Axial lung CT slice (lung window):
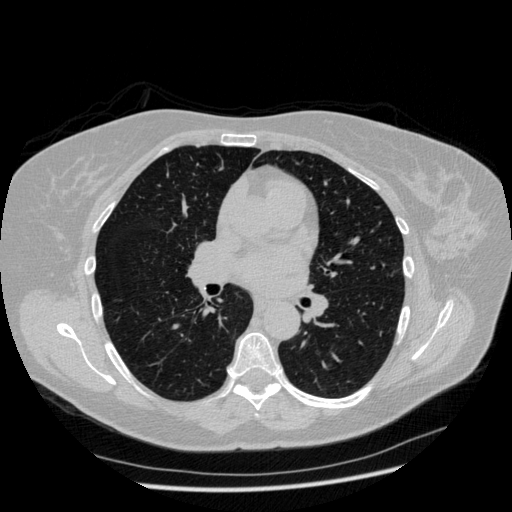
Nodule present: no